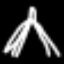
Label: The Eiffel Tower